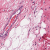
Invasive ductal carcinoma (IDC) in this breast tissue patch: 0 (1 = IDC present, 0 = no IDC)